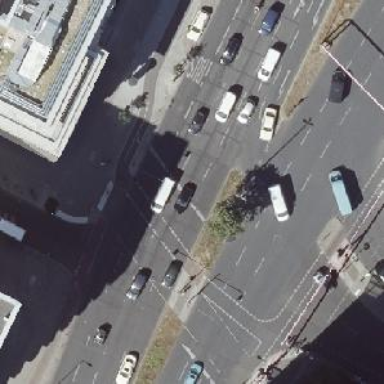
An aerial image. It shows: Road crossing with traffic signals.